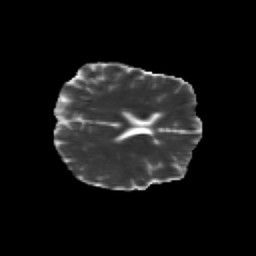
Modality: MD
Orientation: axial
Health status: healthy
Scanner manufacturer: siemens
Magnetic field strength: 3 T
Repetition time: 10 s
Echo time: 0.092 s